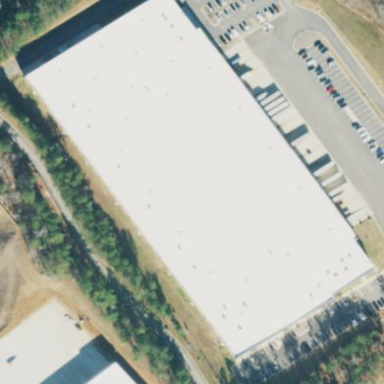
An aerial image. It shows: Warehouse.